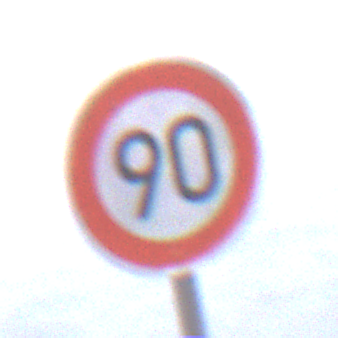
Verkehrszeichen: Geschwindigkeit90
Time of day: MorningAfternoon
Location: Outdoor (Urban)
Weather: Overcast
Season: NotSpecified
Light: Natural